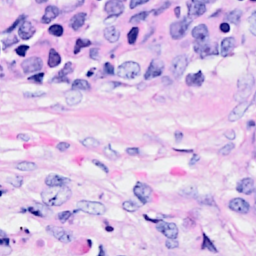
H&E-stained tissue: Breast